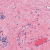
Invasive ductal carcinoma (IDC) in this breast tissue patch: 0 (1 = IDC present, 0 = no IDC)